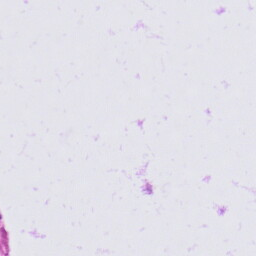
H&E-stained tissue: Prostate